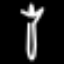
Label: fork